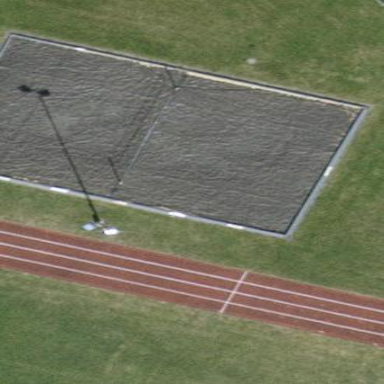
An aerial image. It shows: Volleyball pitch for leisure and sports.